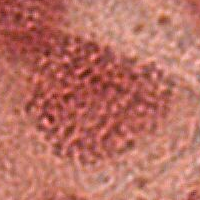
Label: prophase